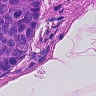
Metastatic tissue present: yes